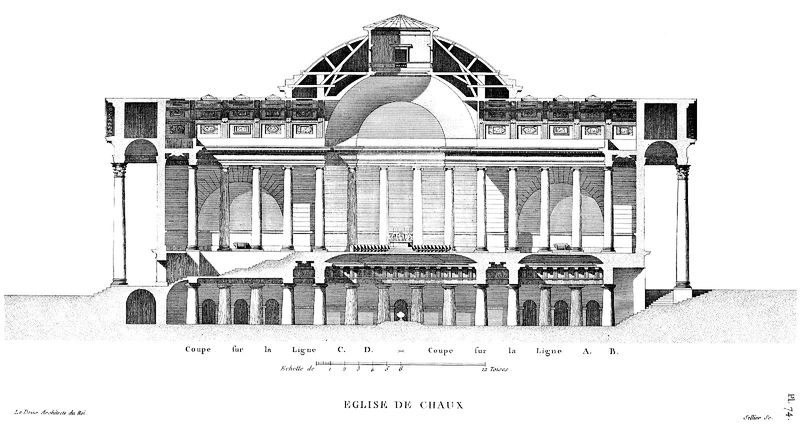
Titel: “L´Architecture considérée sous le rapport de l´art, des moers et de la législation”
Künstler: Claude Nicolas Ledoux
Schlagwörter: weiß, schwarz, skizze, säule, säulen, zeichnung, gebäude, architektur, kirche, theater, schrift, bogen, türen, saal, französisch, rundbogen, kuppel, stufen, halle, eingang, gewölbe, schnitt, schwarzweiß, text, entwurf, portal, etagen, plan, kassettendecke, querschnitt, colonne, aufriss, maßstab, bauplan, krypta, zentralbau, intérieur, kassettierung, konzertsaal, durchschnitt, längsschnitt, untergeschoss, architecture, coupole, colonnes, toit, étage, église, palais, horizontal, schrfit, coupe, batiment, schnittzeichnung, élévation, saalbau, échelle, chaux, charpente, maçonnerie